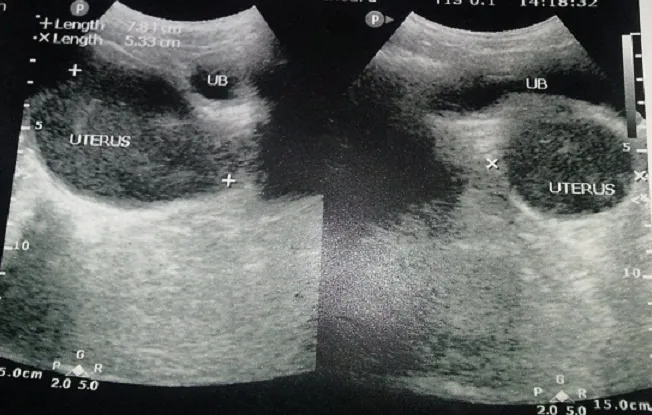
Bladder compression by the distended uterus.
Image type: radiology (ultrasound)